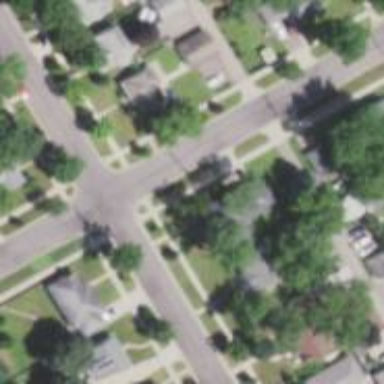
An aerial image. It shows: Residential road with separate sidewalk.